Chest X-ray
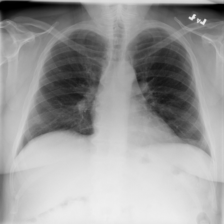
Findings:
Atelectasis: negative
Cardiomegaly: negative
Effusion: negative
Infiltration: negative
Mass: negative
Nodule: positive
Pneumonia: negative
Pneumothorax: negative
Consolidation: negative
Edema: negative
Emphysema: negative
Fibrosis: negative
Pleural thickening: negative
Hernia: negative